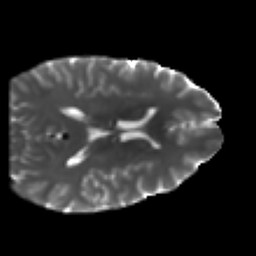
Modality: T2w
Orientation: axial
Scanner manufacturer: ge
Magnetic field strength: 3 T
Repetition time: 7.98 s
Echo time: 0.0701 s